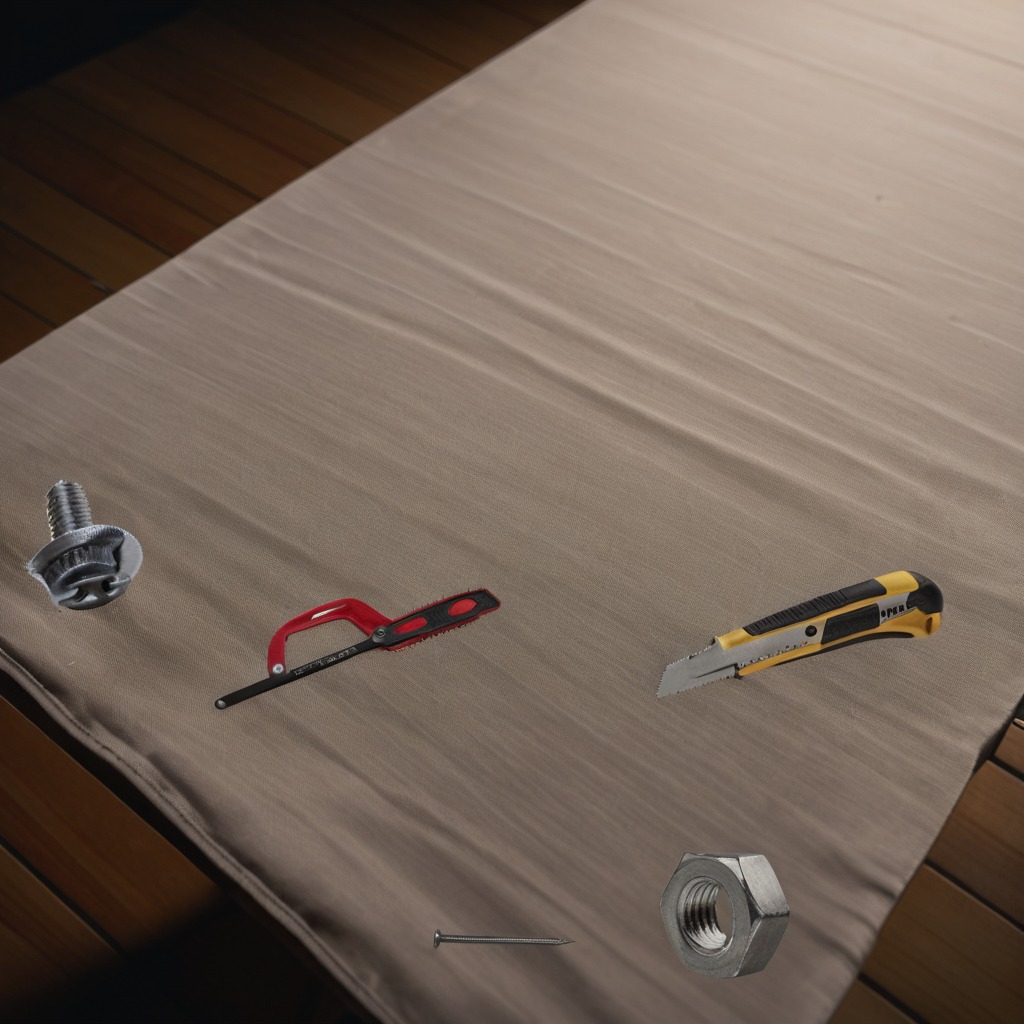
A metal machine screw, an iron nail, a handheld metal saw, and a metal nut are lying on the wooden table.